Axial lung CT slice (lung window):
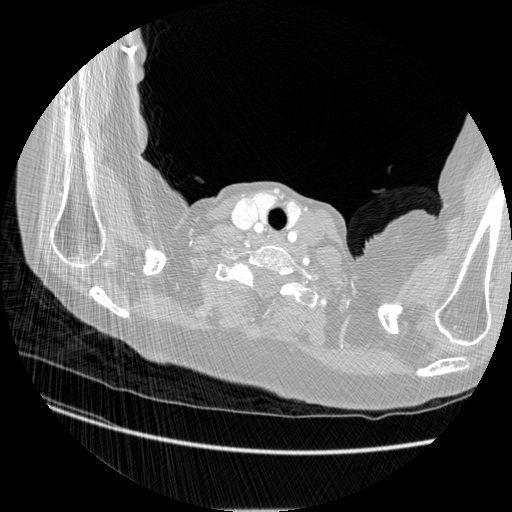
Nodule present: no